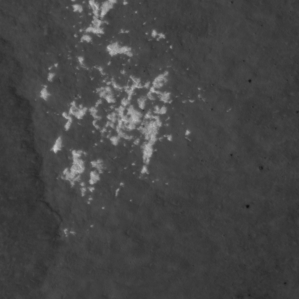
Label: non_frost